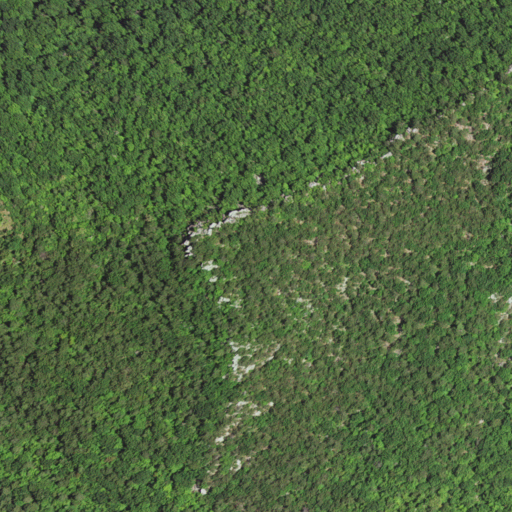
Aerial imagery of cliff(s) in Virginia named Three High Heads containing deciduous forest, mixed forest, and evergreen forest